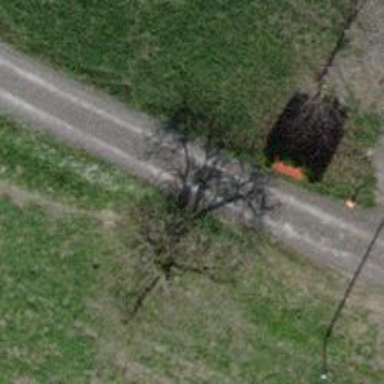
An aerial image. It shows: Track with fine gravel surface graded as grade 2.